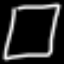
Label: square